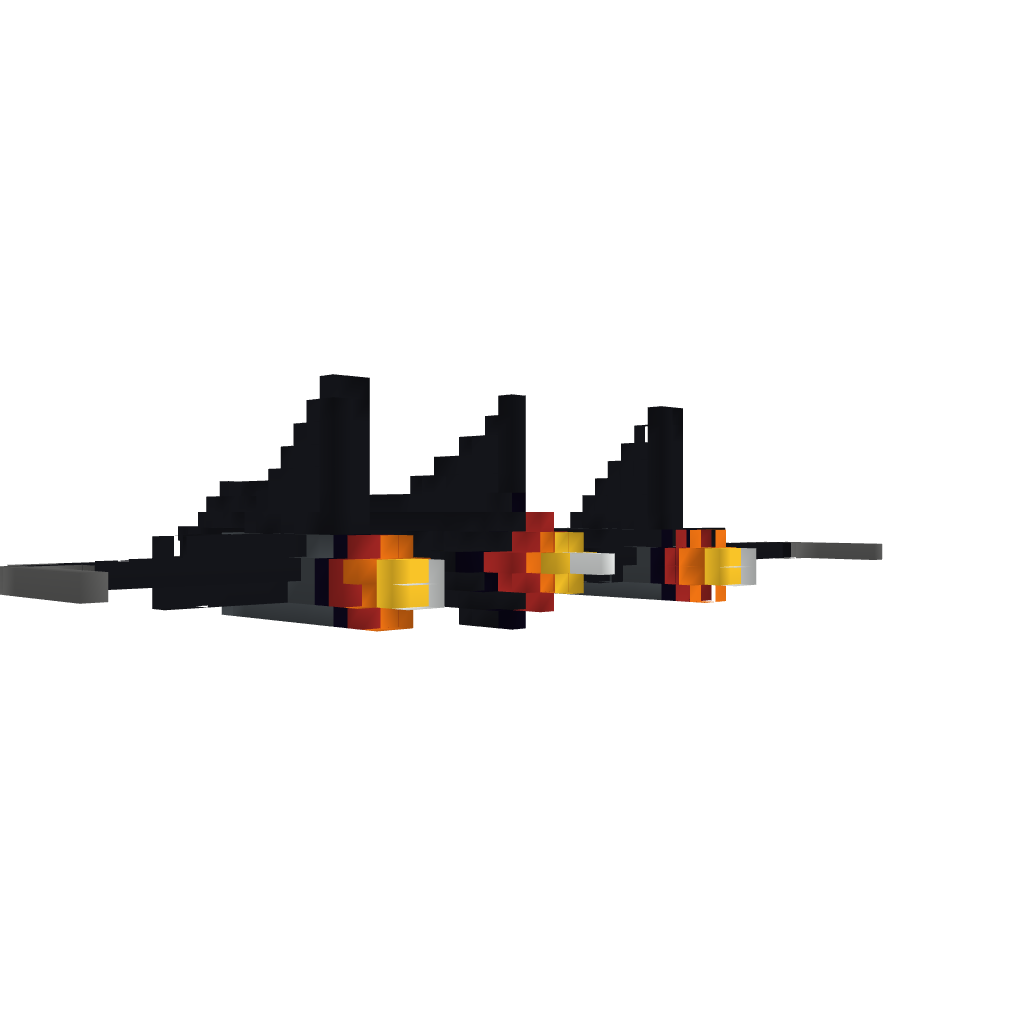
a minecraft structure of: Blackbird Aircraft